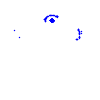
Particle: electron